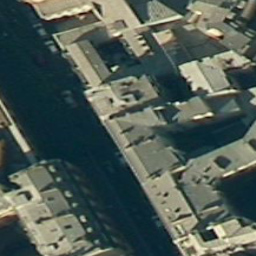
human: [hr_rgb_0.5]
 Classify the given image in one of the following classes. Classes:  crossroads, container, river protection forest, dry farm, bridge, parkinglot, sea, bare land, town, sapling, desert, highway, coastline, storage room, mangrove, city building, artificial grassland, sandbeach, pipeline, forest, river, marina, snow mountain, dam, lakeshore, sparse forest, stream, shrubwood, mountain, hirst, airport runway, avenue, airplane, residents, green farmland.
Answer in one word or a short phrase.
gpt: city building